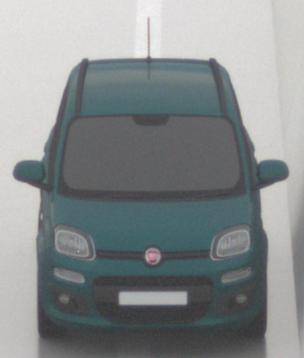
Make: Fiat
Model: Panda 1.2 8V
Detailed model: Panda (312)
Model produced from: 2013/02
Model produced until: 2013/12
Doors: 5
Color: blue
Road condition: wet road
Daytime: morning or afternoon
Contrast: low contrast